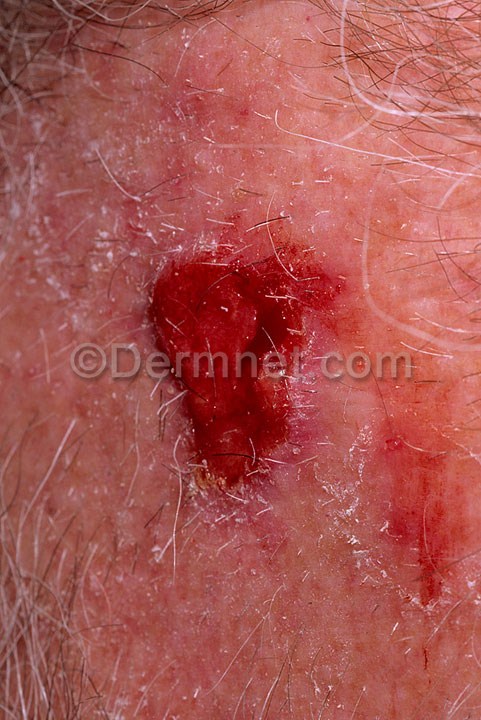
Disease: Actinic Keratosis Basal Cell Carcinoma and other Malignant Lesions